Question: 2.11 and java7. I'm trying to annotate my package with '@XmlSchema' as seen below.
'''
import javax.xml.bind.annotation.XmlElement;
import javax.xml.bind.annotation.XmlNsForm;
import javax.xml.bind.annotation.XmlRootElement;
import javax.xml.bind.annotation.XmlSchema;
@XmlSchema(namespace = "http://www.sitemaps.org/schemas/sitemap/0.9",
elementFormDefault = XmlNsForm.QUALIFIED)
@XmlRootElement(name="urlset")
public class Urlset {
private String name;
@XmlElement
public String getName() {
return name;
}
public void setName(String name) {
this.name = name;
}
}
'''
However I'm getting this compiling error, "annotation type not applicable to this kind of declaration"
Does anybody know why this might be happening happening?

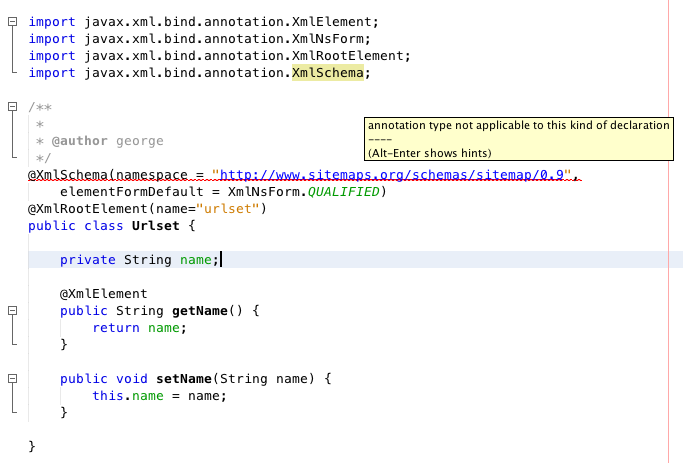
Answer: The '@XmlSchema' annotation is a annotation, so put it in a file called 'package-info.java', located in the same source directory as 'Urlset.java', like so:
'''
@XmlSchema(namespace = "http://www.sitemaps.org/schemas/sitemap/0.9",
elementFormDefault = XmlNsForm.QUALIFIED)
'''
Remove that same annotation from your 'Urlset' class.